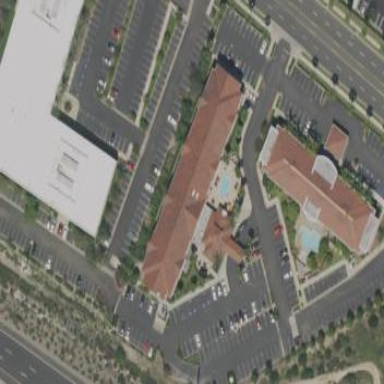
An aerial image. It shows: Hotel building.